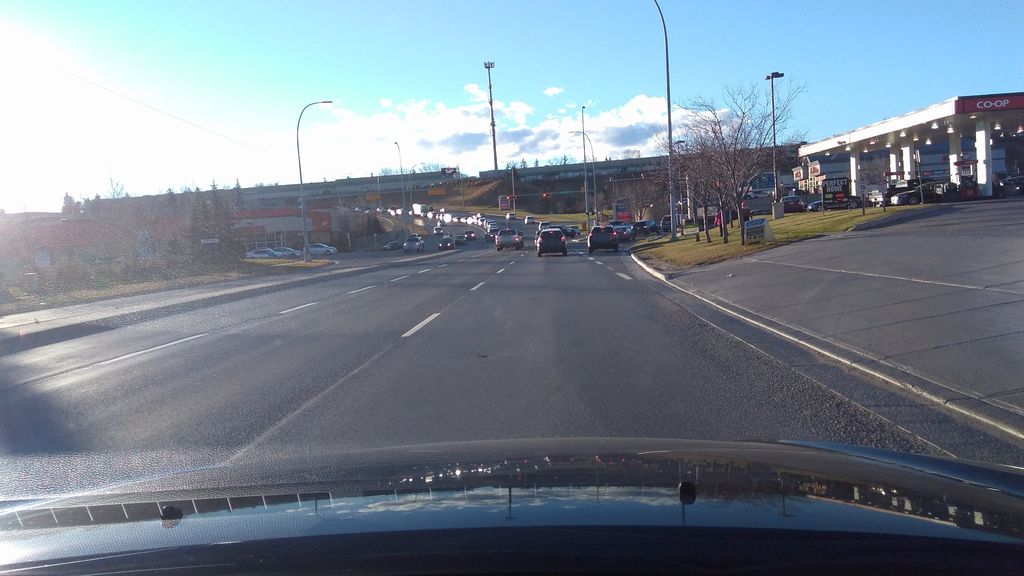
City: calgary